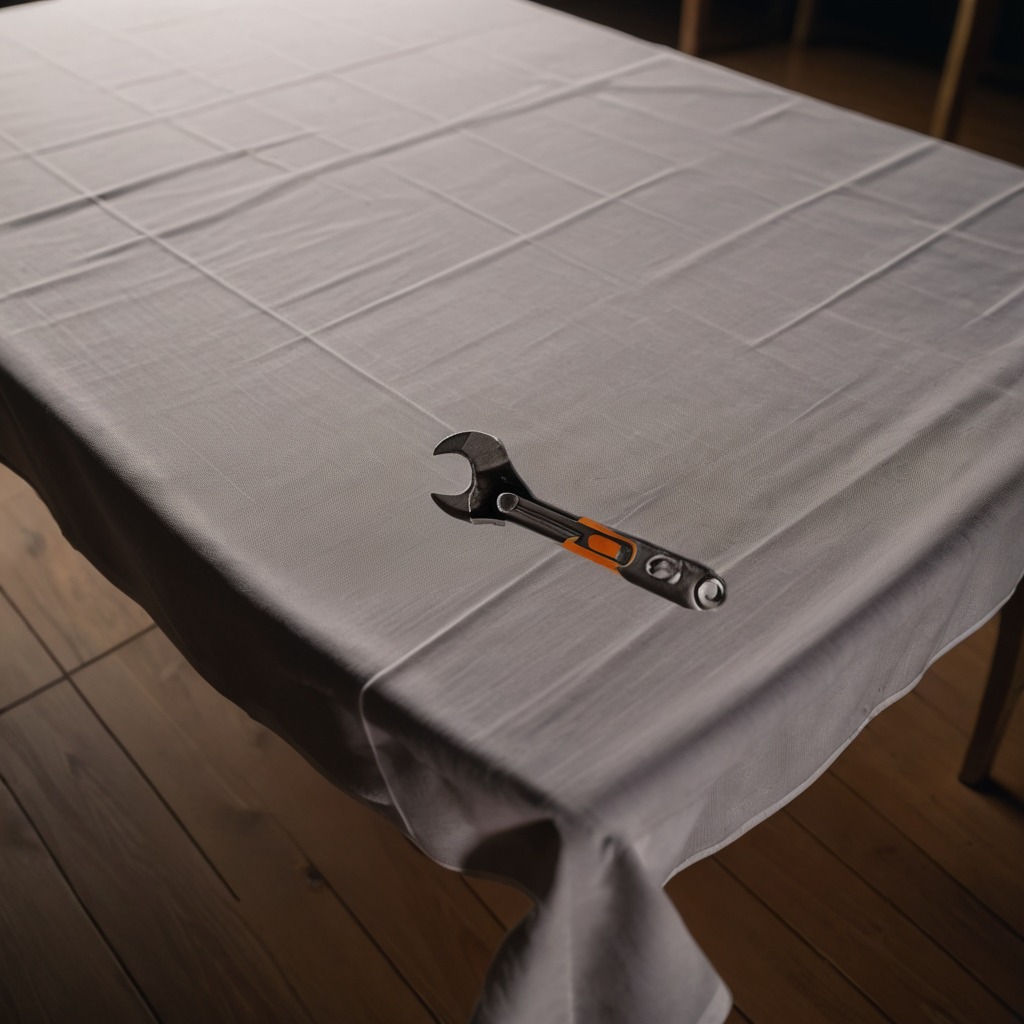
An wrench lies on a wooden table inside a workshop at night dim ambient light soft shadows worn but beneath the cloth.